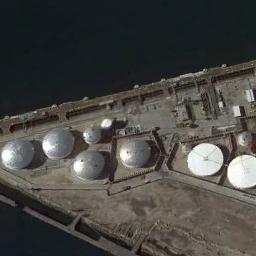
Label: storage tanks